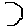
Label: hexagon